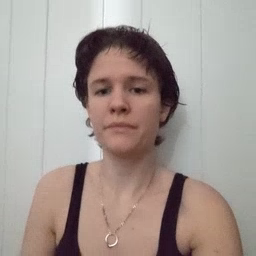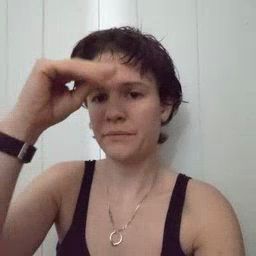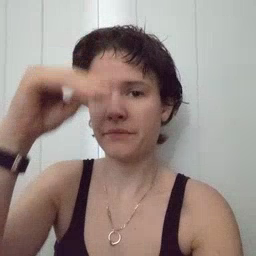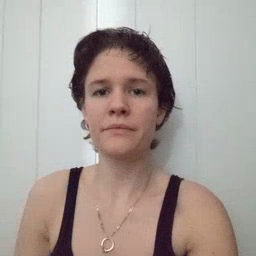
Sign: boy